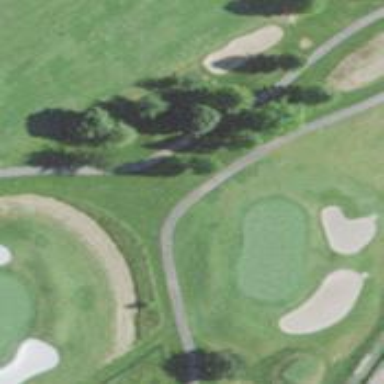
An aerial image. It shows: Golf cartpath that is also road path.